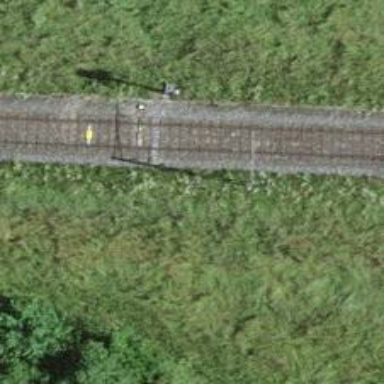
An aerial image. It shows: Railway signal.